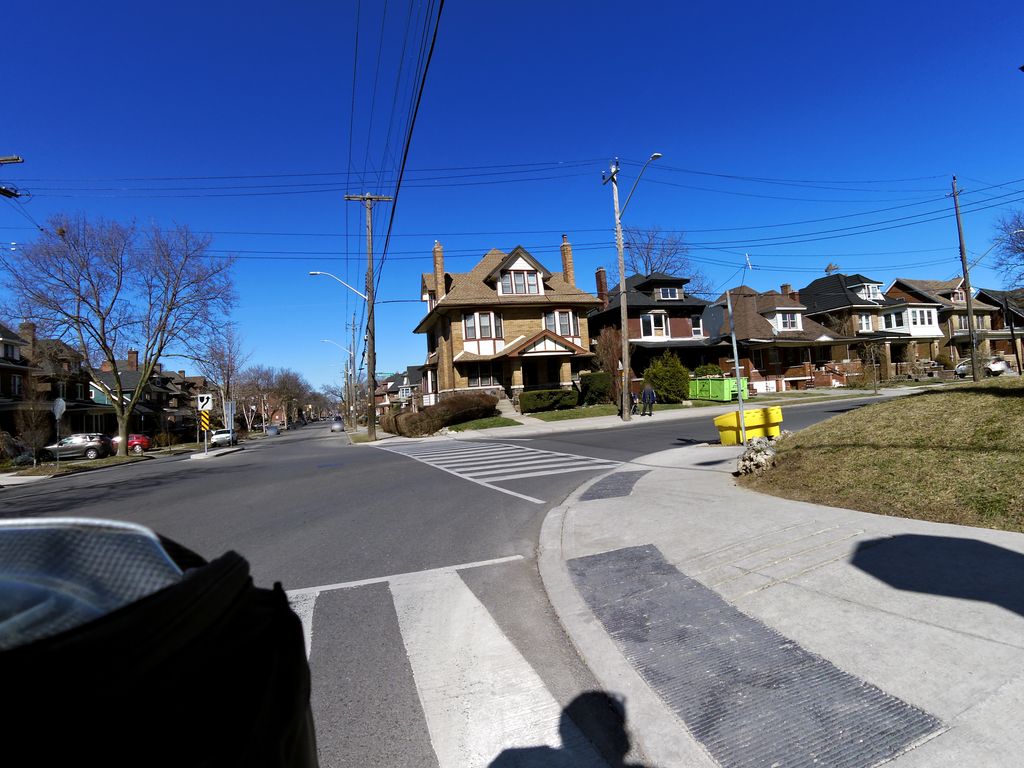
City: hamilton